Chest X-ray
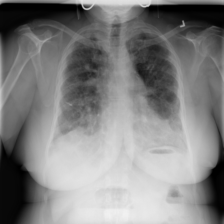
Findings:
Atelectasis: negative
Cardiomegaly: negative
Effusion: negative
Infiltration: negative
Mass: negative
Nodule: negative
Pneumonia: negative
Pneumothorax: negative
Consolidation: negative
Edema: negative
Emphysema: negative
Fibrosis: negative
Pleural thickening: negative
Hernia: negative